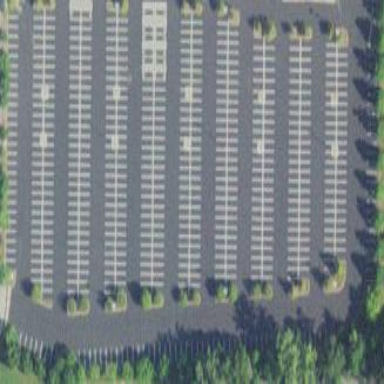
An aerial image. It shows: Parking area.